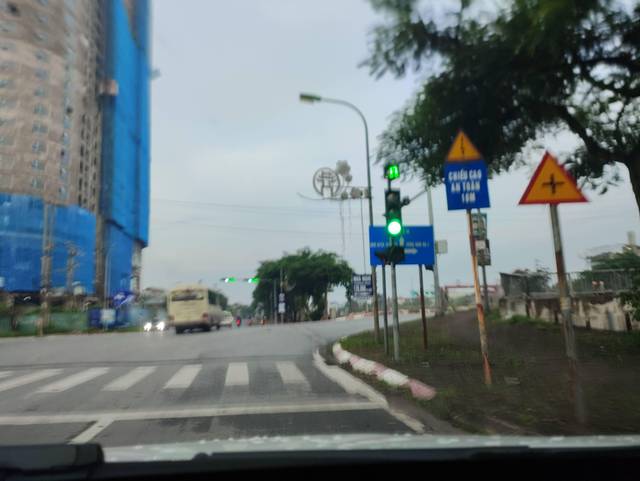
Region: Vietnam
Coordinates: 20.952, 105.848